Interaction volume radius: 10 \u00c5
Interaction volume height: 20 \u00c5
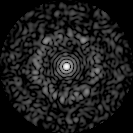
Disorder parameter: 0.8407